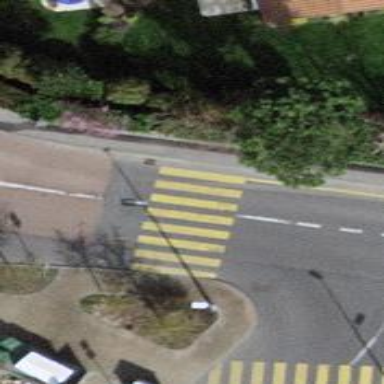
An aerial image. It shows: Marked crossing with zebra stripes on the road.